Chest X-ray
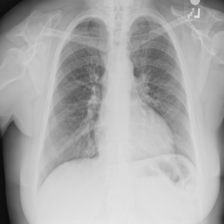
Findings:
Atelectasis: negative
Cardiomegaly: negative
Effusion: negative
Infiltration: negative
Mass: negative
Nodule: negative
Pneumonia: negative
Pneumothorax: negative
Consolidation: negative
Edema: negative
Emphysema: negative
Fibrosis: negative
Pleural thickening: negative
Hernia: negative